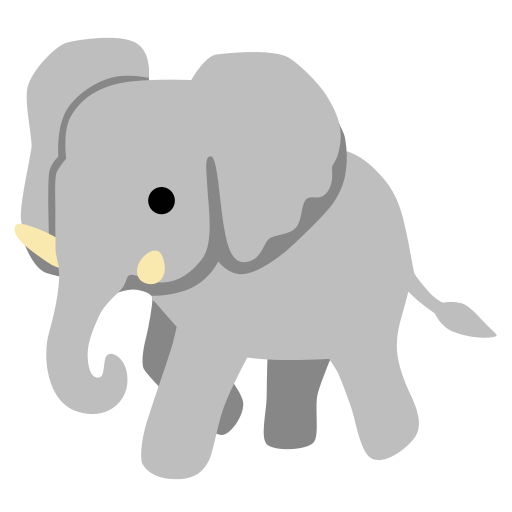
Emoji: 🐘